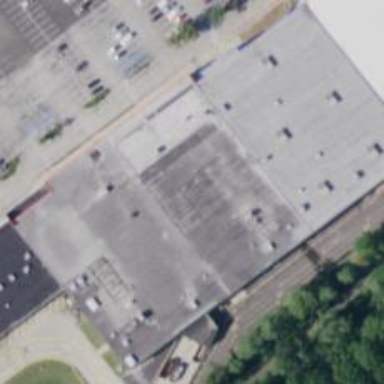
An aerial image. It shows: Retail building.